Question: I am using Ajax to run a PHP script within my site. I would like to set a JS variable to the response from the PHP script.
This script should make the variable "stopAt" set to 42.
Here is my error:

Here is my code:
'''
function reqListener () {
console.log(this.responseText);
}
var oReq = new XMLHttpRequest(); //New request object
oReq.onload = function() {
var stopAt = (this.responseText)
};
oReq.open("get", "gennum.php", true);
oReq.send();
theWheel.animation.stopAngle = stopAt;
'''
Here is gennum.php:
'''
<?php
echo json_encode(42);
?>
'''
Thanks! Hopefully you guys can solve my problem! :)
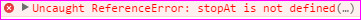
Answer: 'stopAt' is a local variable. It is only defined inside the function. You need to move statement that use it into the function.
'''
oReq.onload = function() {
var stopAt = (this.responseText);
theWheel.animation.stopAngle = stopAt;
};
'''